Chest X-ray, PA view. Patient: 58 years old, sex F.
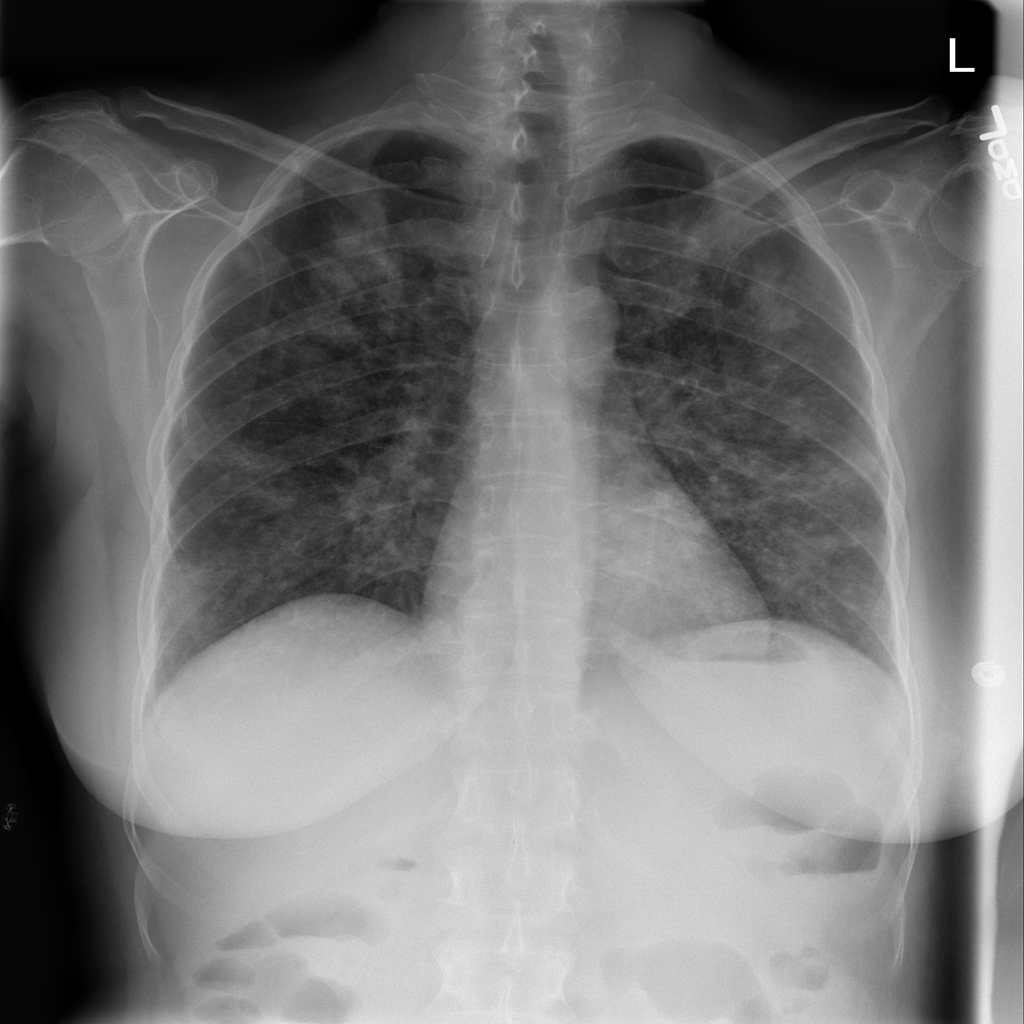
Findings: Infiltration, Nodule, Pleural_Thickening